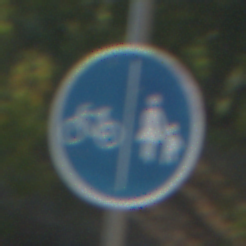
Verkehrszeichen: GetrennterRadUndGehwegRadwegLinks
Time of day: MorningAfternoon
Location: Outdoor (Nature)
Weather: PartlyCloudy
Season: NotSpecified
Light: Natural